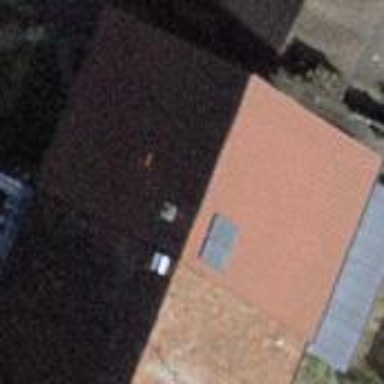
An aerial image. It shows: Terrace building.